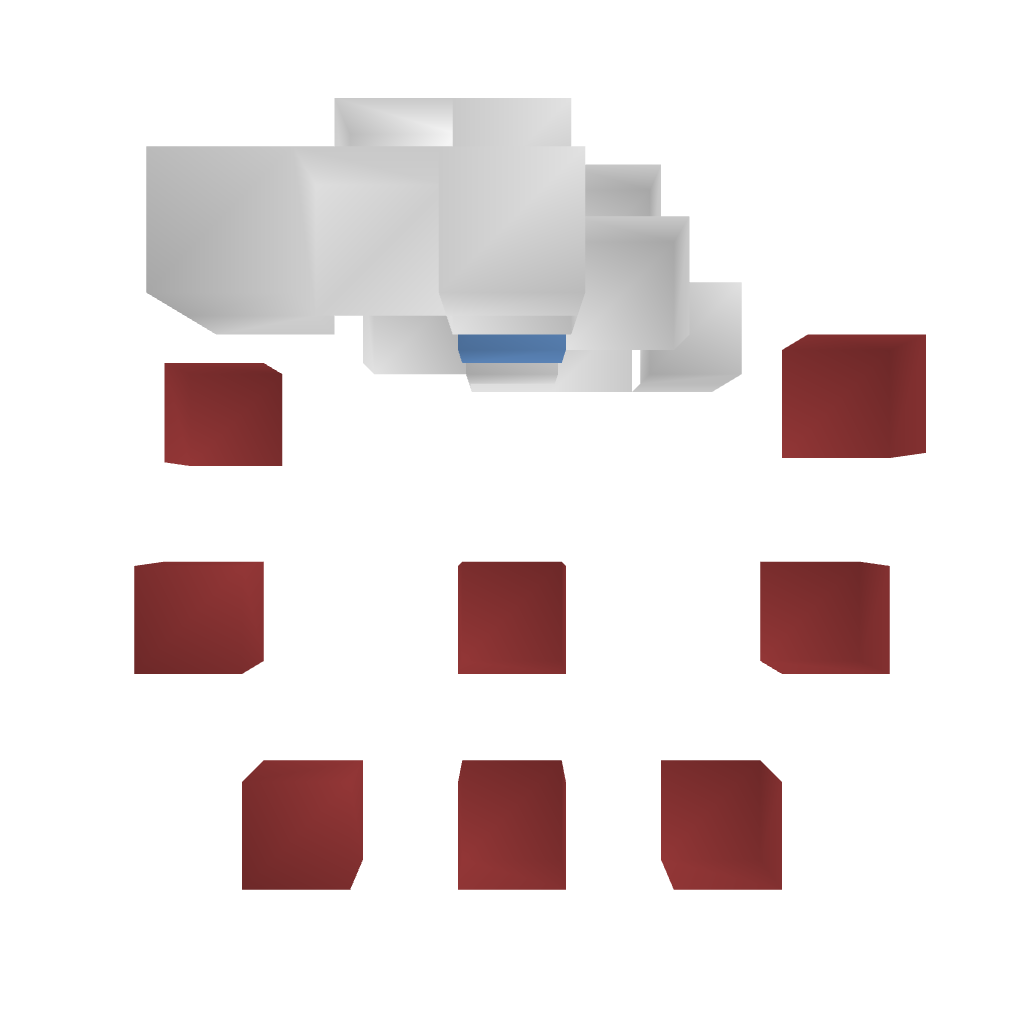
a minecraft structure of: Fairtrade bad low quality